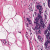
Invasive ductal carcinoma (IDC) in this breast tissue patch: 0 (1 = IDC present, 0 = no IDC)